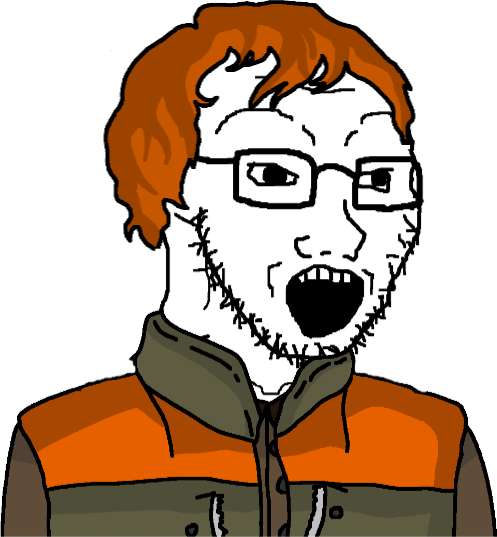
Label: 5_Soyjak